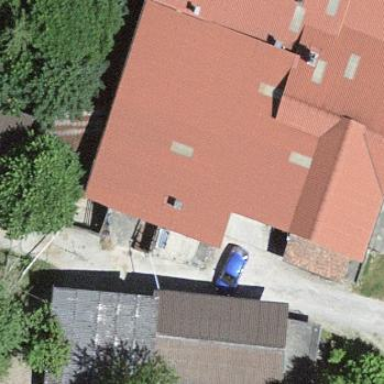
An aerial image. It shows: Guest house located on farm.